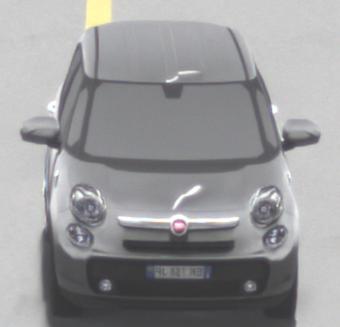
Make: Fiat
Model: 500L 1.4 16V
Detailed model: 500L (199)
Model produced from: 2012/10
Model produced until: 2017/05
Doors: 5
Color: gray
Road condition: dry road
Daytime: not specified
Contrast: high contrast